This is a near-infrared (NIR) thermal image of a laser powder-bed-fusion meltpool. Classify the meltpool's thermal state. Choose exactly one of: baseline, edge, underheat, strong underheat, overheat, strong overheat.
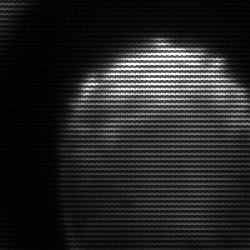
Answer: edge